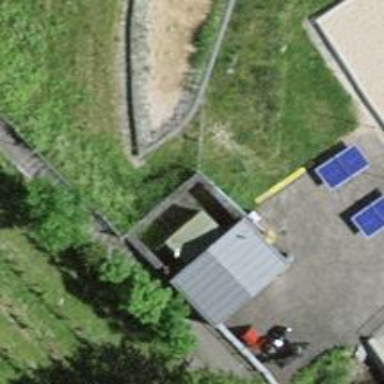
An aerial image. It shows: Toilets.